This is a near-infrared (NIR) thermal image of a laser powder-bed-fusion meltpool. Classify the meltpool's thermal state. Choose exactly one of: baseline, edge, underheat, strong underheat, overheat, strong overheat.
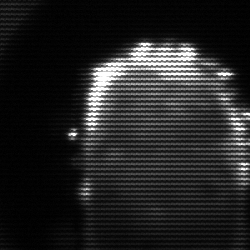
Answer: baseline